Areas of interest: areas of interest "Car Dealership"
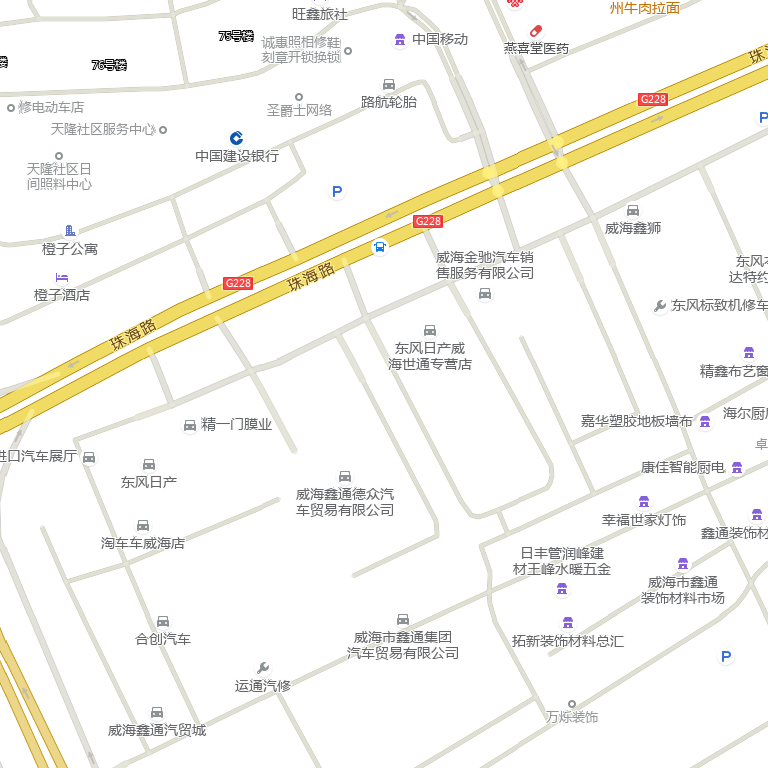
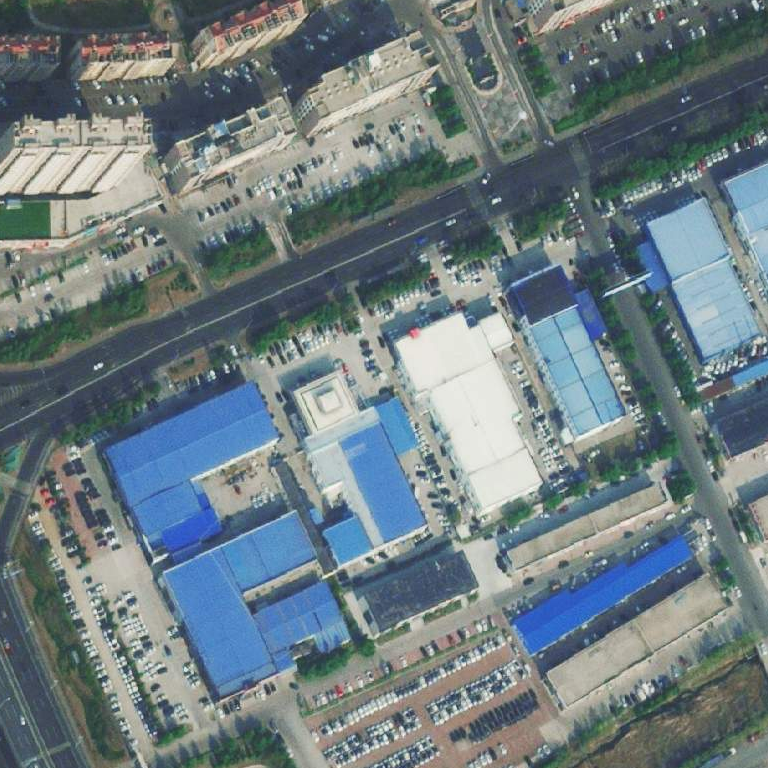